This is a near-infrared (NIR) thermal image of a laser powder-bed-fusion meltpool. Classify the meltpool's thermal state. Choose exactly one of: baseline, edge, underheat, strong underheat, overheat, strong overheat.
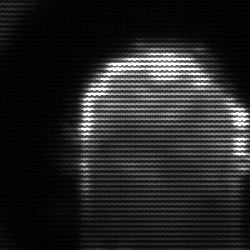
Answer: baseline